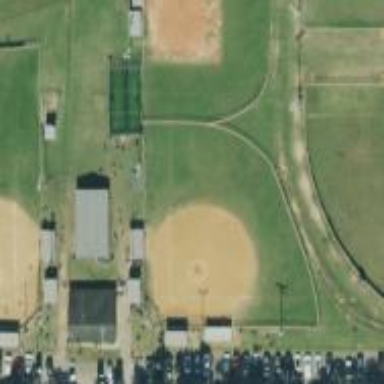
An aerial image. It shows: Softball pitch for leisure and sport activities.